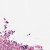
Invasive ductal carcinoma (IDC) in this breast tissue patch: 0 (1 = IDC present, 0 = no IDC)